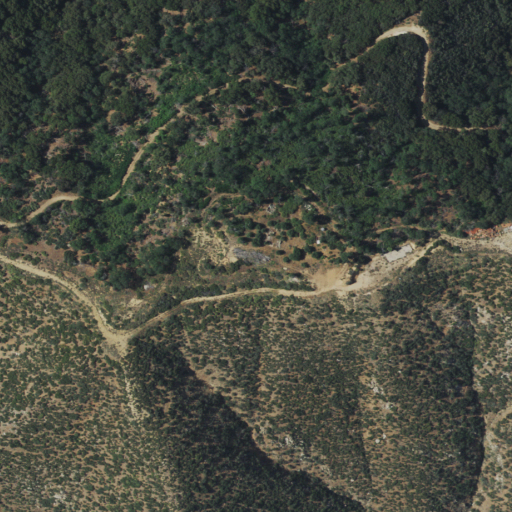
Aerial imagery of mountain in California named Pisgah Peak containing shrub, evergreen forest, open development, and grassland